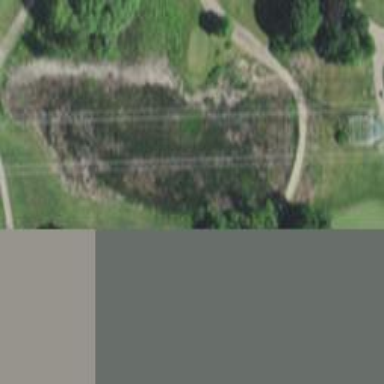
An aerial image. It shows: Path for golf carts.